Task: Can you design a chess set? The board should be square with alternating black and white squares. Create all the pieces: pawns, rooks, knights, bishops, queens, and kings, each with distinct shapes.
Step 1656:
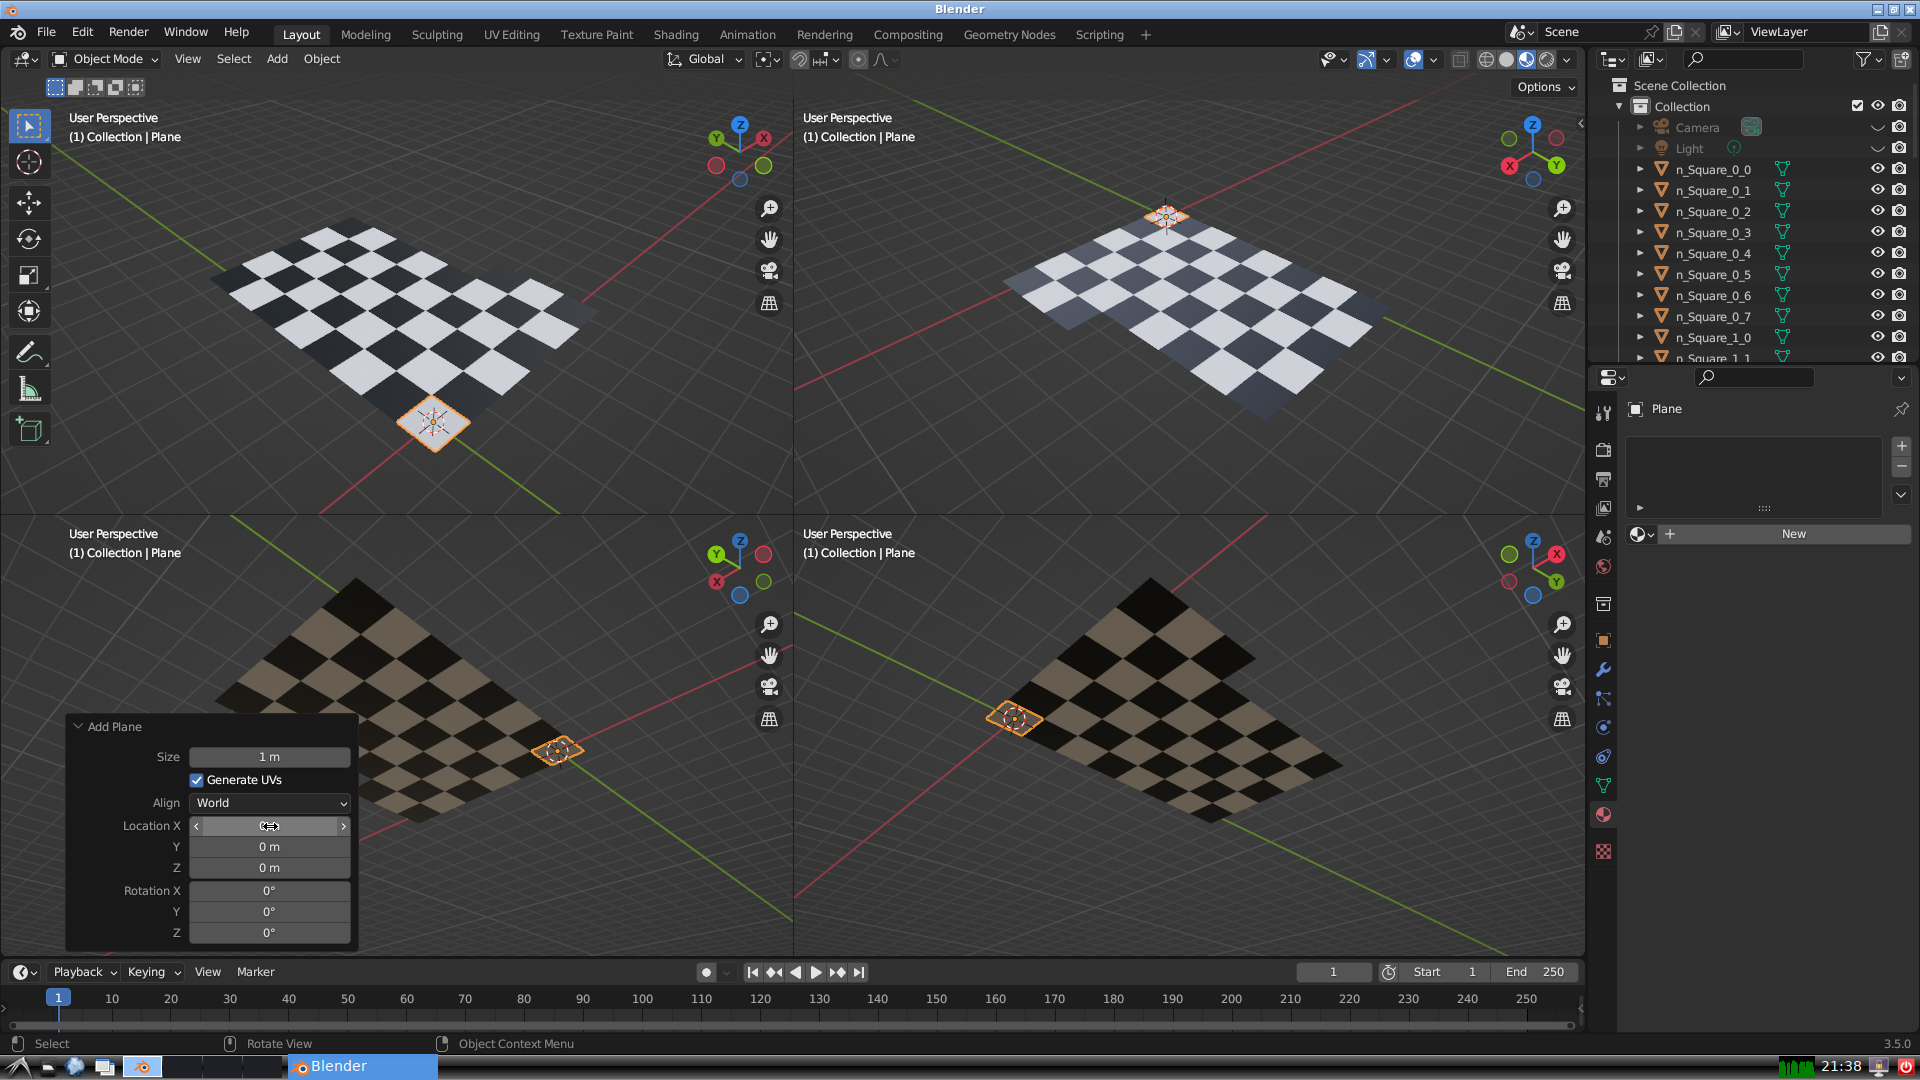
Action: click: no